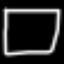
Label: square